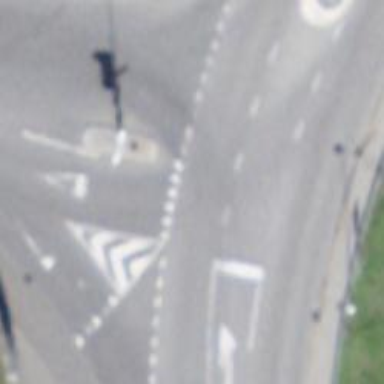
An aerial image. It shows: Road with "give way" sign.